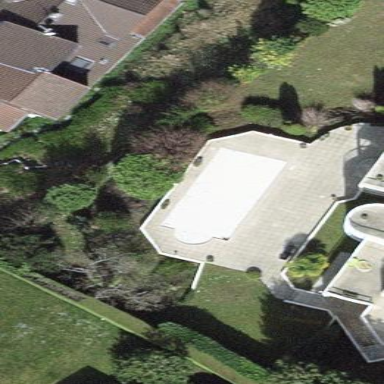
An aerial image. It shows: Swimming pool located in leisure land.